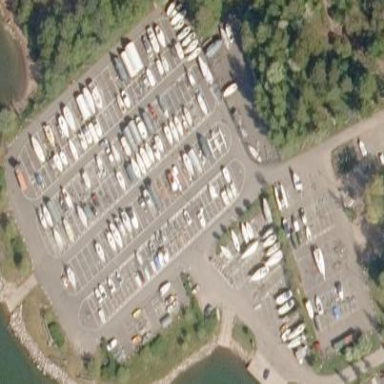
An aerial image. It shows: Paved area in boatyard with boat storage facilities.